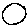
Label: circle